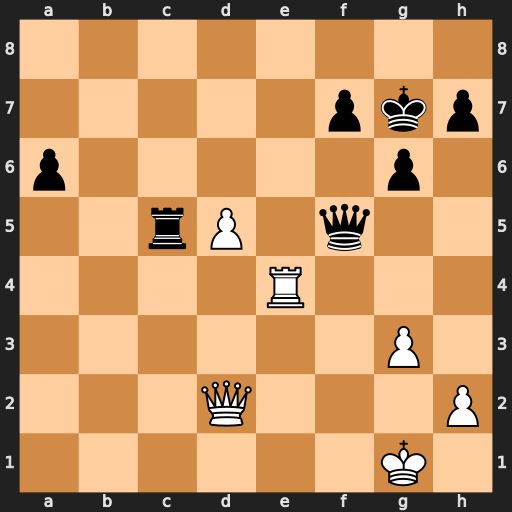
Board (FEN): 8/5pkp/p5p1/2rP1q2/4R3/6P1/3Q3P/6K1
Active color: w
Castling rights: -
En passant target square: -
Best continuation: Qd4+ Kh6 Rh4+